【题型】填空题　【知识点】解析几何　【难度】medium
（2025·上海三模）某公园有一个长方形地块 $ABCD$，这 $AB$ 为 $\sqrt{2}$ 千米，$AD$ 长 4 千米，地块的一角是水塘（图中阴影部分），已知边缘曲线 $AC$ 是以 $A$ 为顶点，以 $AD$ 所在直线为对称轴的抛物线的一部分．现要经过曲线 $AC$ 上某一点 $P$（异于 $A, C$ 两点）铺设一条直线隔离带 $MN$，点 $M, N$ 分别在边 $AB, BC$ 上，隔离带占地面积忽略不计且不能穿过水塘，设点 $P$ 到边 $AD$ 的距离为 $t$（单位：千米），$\triangle BMN$ 的面积为 $S$（单位：平方千米），则隔离出来的 $\triangle BMN$ 的面积 $S$ 的最大值为 \underline{\quad\quad} 平方千米．

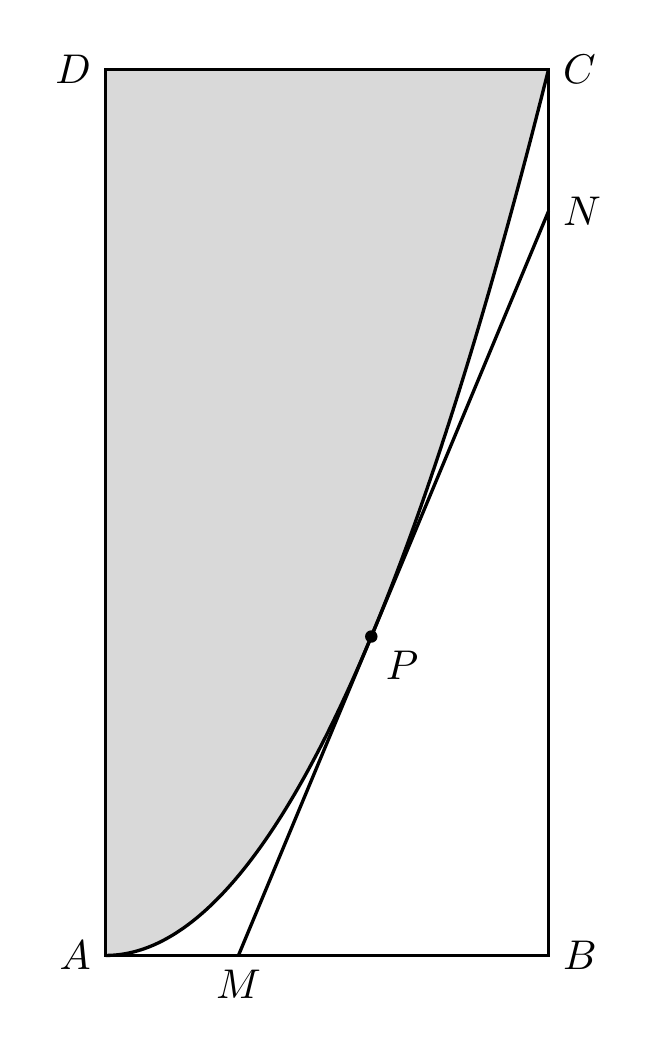
【解答】
【答案】 $\dfrac{32\sqrt{2}}{27}$

【知识点】由导数求函数的最值（不含参）、面积、体积最大问题、求在曲线上一点处的切线方程（斜率）、根据抛物线上的点求标准方程

【分析】以 $A$ 为坐标原点，$AB, AD$ 所在直线分别为 $x, y$ 轴建立平面直角坐标系，根据抛物线过点 $C$ 可得抛物线的方程，根据导数的几何意义可得 $M\left(\dfrac{t}{2}, 0\right)$，$N(\sqrt{2}, 4\sqrt{2}t-2t^2)$，故 $S = \dfrac{1}{2} |MB| \cdot |BN| = \dfrac{1}{2}t^3 - 2\sqrt{2}t^2 + 4t$，利用导数求最大值即可．

【详解】如图建立平面直角坐标系，

则 $A(0,0), B(\sqrt{2},0), C(\sqrt{2},4), D(0,4)$．

由题意设抛物线方程为 $y = ax^2$，代入点 $C(\sqrt{2},4)$，得 $4 = 2a$，解得 $a = 2$，

所以抛物线方程为 $y = 2x^2$．

由题意知直线 $MN$ 为抛物线的切线，因为点 $P$ 到边 $AD$ 的距离为 $t(0 < t < \sqrt{2})$，所以切点 $P$ 的坐标为 $(t, 2t^2)$．

由 $y = 2x^2$，得 $y' = 4x$，所以直线 $MN$ 的斜率为 $4t$．

所以直线 $MN$ 的方程为 $y - 2t^2 = 4t(x - t)$，即 $y = 4tx - 2t^2$．

令 $y = 0$，得 $x = \dfrac{t}{2}$，所以 $M\left(\dfrac{t}{2}, 0\right)$．

令 $x = \sqrt{2}$，得 $y = 4\sqrt{2}t - 2t^2$，所以 $N(\sqrt{2}, 4\sqrt{2}t - 2t^2)$．

所以 $S = \dfrac{1}{2} |MB| \cdot |BN| = \dfrac{1}{2} \left( \sqrt{2} - \dfrac{t}{2} \right) \times (4\sqrt{2}t - 2t^2) = \dfrac{1}{2}t^3 - 2\sqrt{2}t^2 + 4t$．

则 $S' = \dfrac{3}{2}t^2 - 4\sqrt{2}t + 4 = \dfrac{1}{2}(t - 2\sqrt{2})(3t - 2\sqrt{2})$．

因为 $0 < t < \sqrt{2}$，所以当 $0 < t < \dfrac{2\sqrt{2}}{3}$ 时，$S' > 0, S$ 单调递增，当 $\dfrac{2\sqrt{2}}{3} < t < \sqrt{2}$ 时，$S' < 0, S$ 单调递减．

所以当 $t = \dfrac{2\sqrt{2}}{3}$ 时，$S$ 取得最大值 $\dfrac{1}{2} \left( \dfrac{2\sqrt{2}}{3} \right)^3 - 2\sqrt{2} \times \left( \dfrac{2\sqrt{2}}{3} \right)^2 + 4 \times \left( \dfrac{2\sqrt{2}}{3} \right) = \dfrac{32\sqrt{2}}{27}$ 平方千米．

故答案为：$\dfrac{32\sqrt{2}}{27}$．
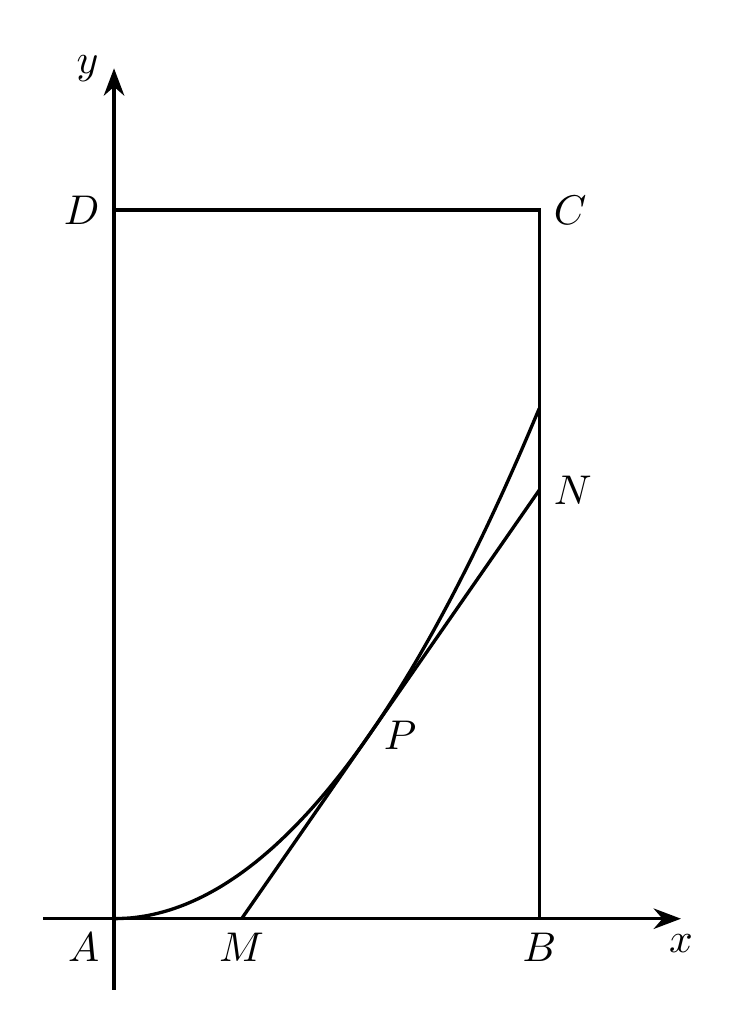